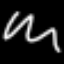
Label: squiggle